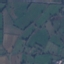
Land use / land cover: Pasture